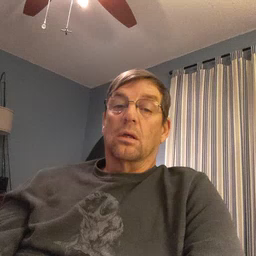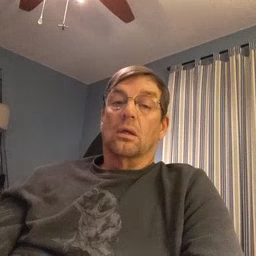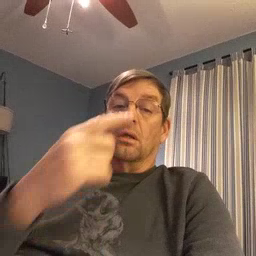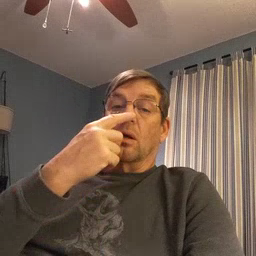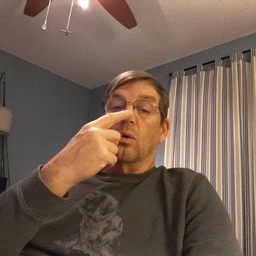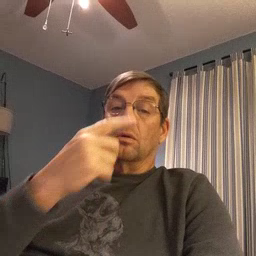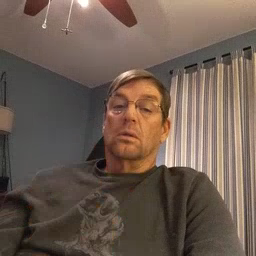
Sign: nose